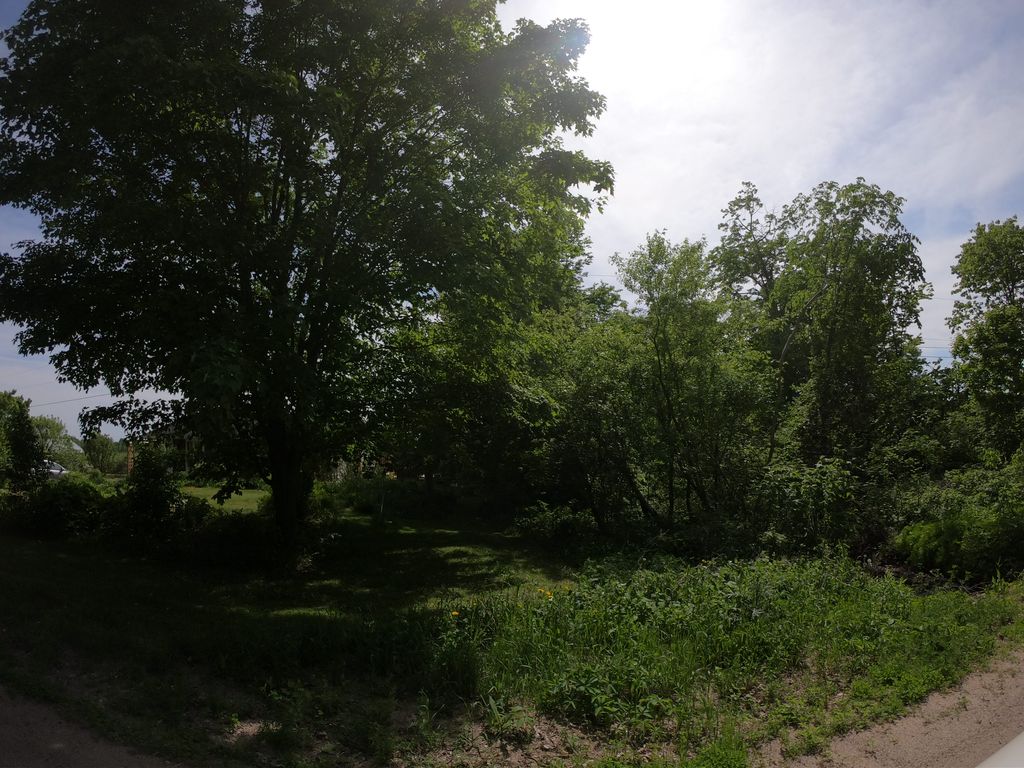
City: ottawa-gatineau